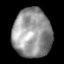
Tissue: lung
Cell type: Epithelial cells
Senescence score: 0.1774
Nuclear area (px): 1854
Mean DAPI intensity: 147.984